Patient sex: M
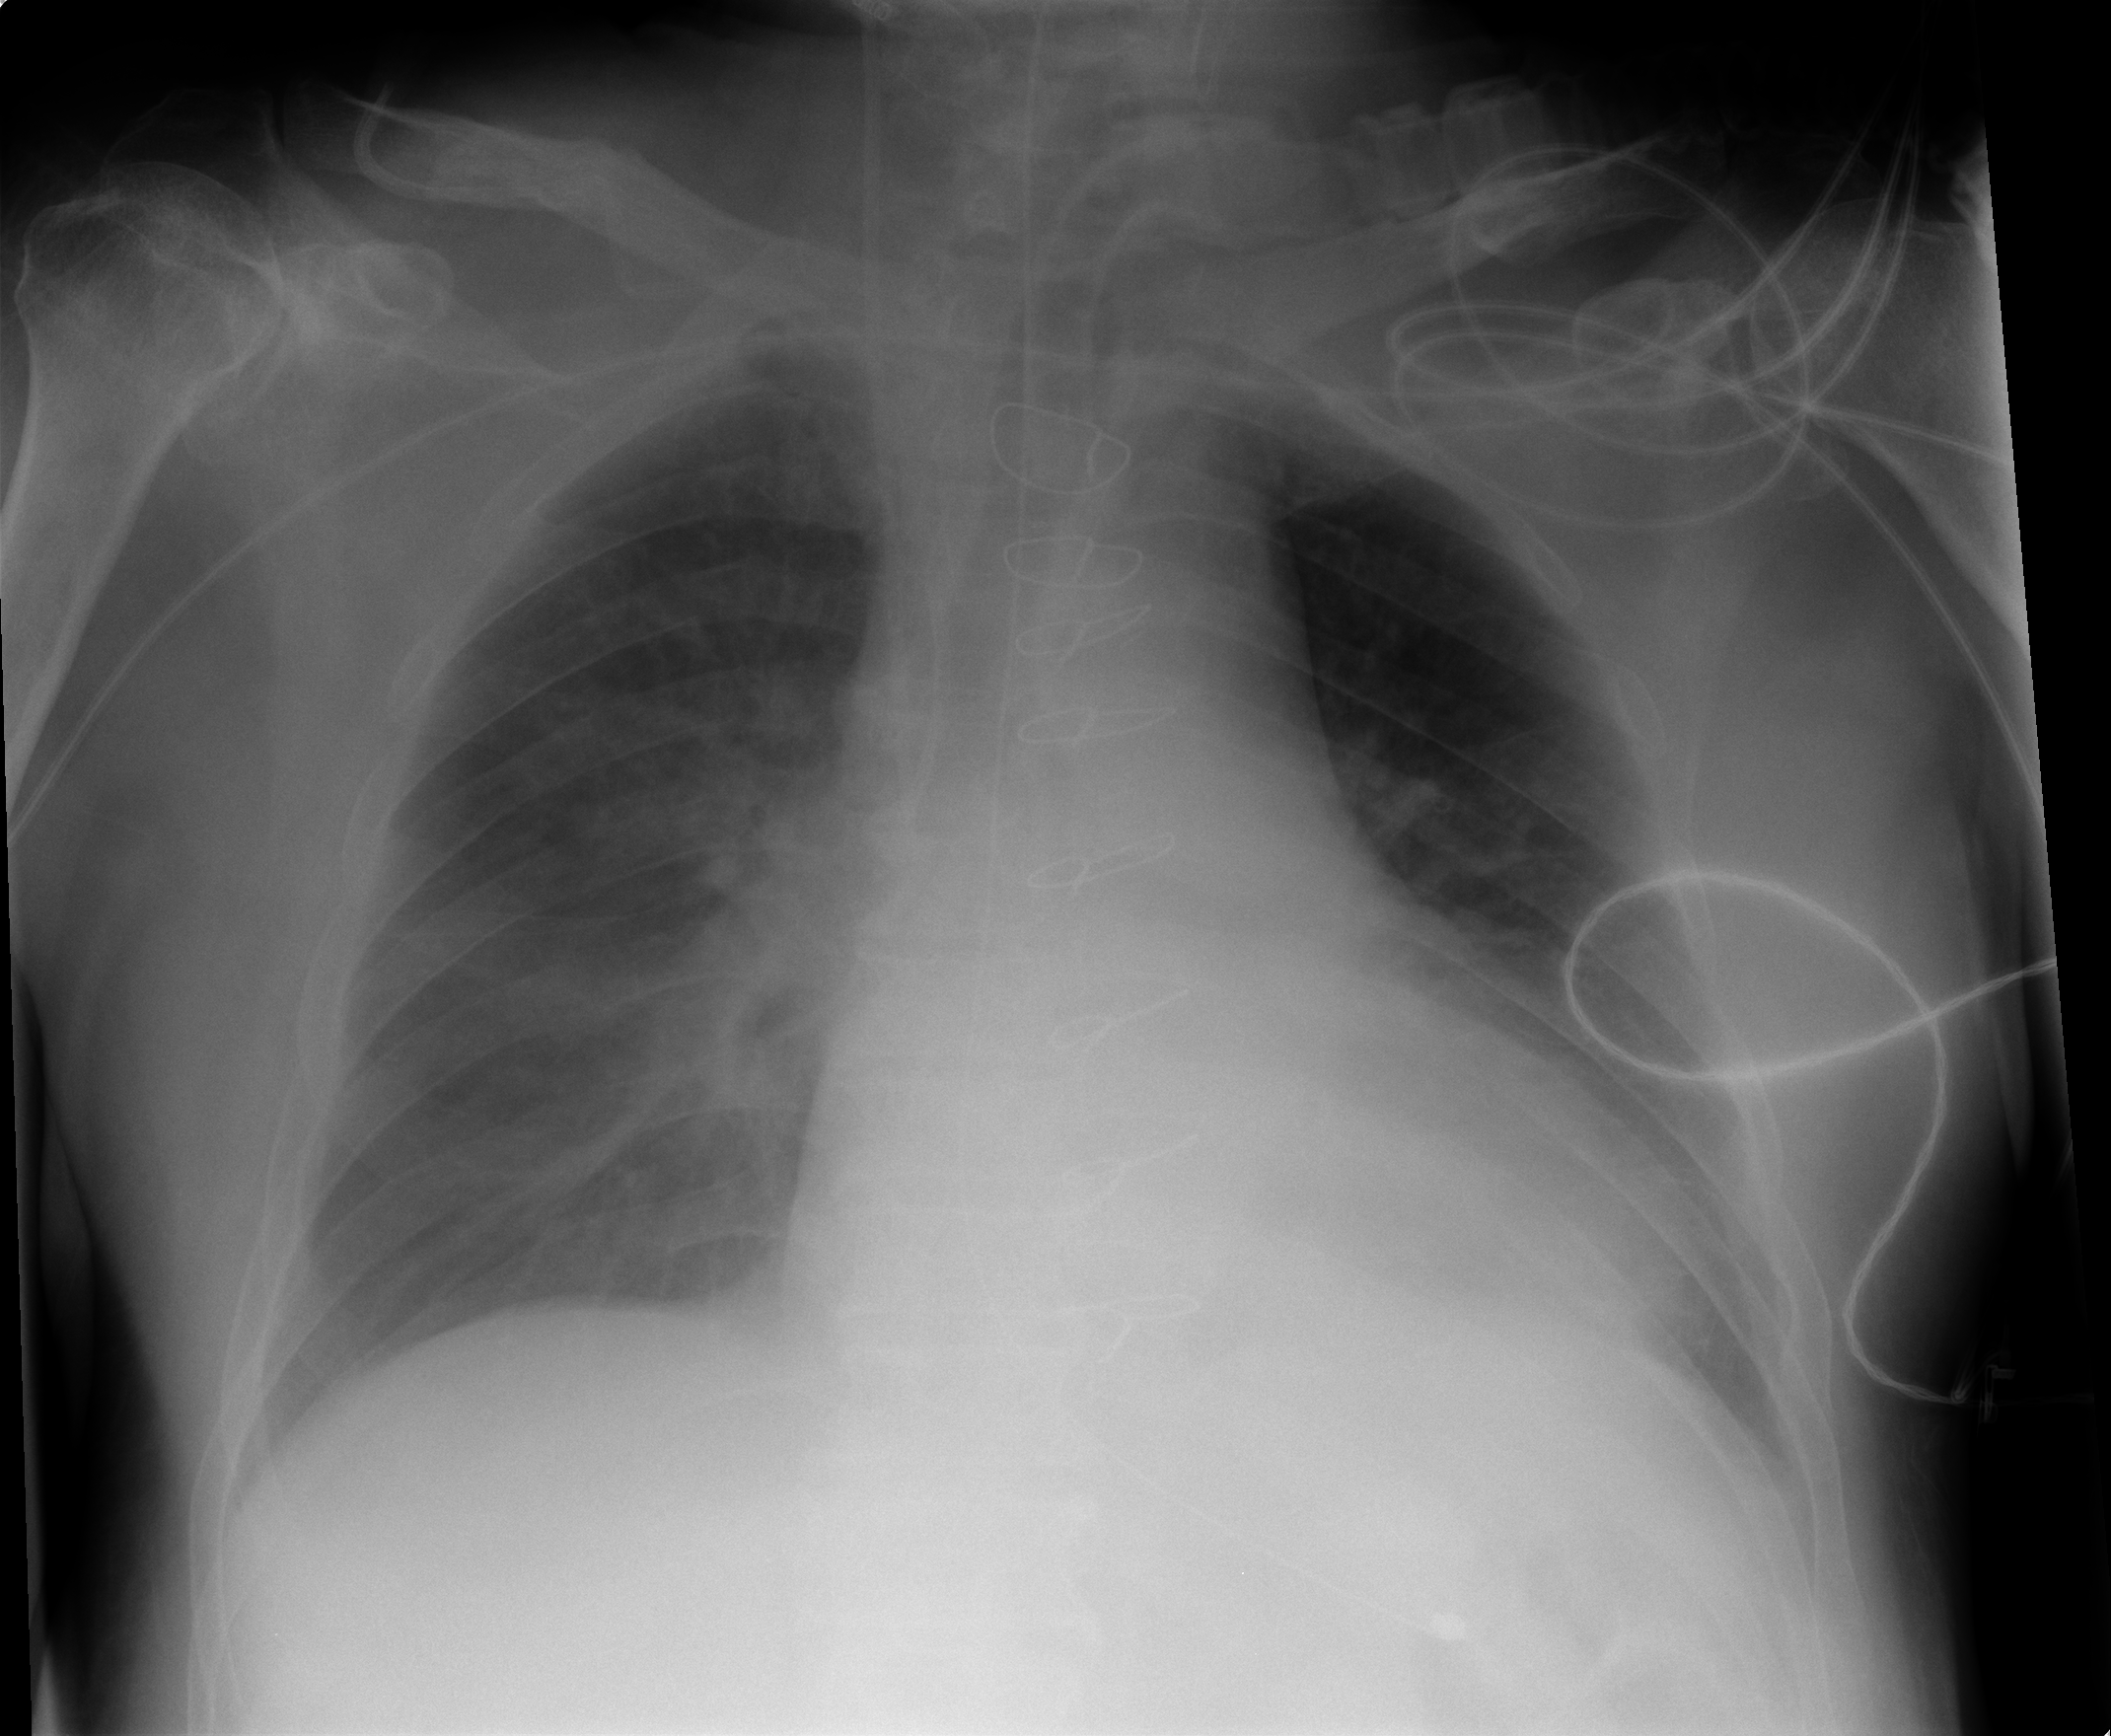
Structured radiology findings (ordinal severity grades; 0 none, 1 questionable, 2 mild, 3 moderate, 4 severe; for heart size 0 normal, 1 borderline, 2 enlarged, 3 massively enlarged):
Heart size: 2
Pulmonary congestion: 2
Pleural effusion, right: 3
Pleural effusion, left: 2
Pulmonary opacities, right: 2
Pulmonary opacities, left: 0
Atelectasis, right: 2
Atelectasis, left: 2